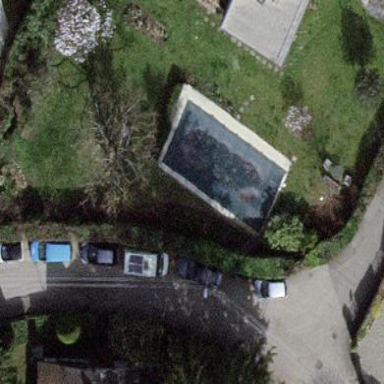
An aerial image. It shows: Swimming pool located in leisure land.